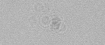
Label: camera_spot